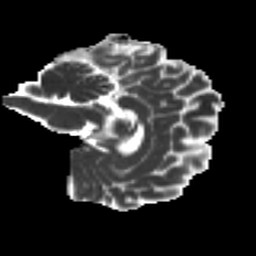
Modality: MD
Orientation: sagittal
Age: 31
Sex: male
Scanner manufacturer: ge
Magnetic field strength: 3 T
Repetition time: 7.8 s
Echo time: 0.0606 s